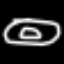
Label: donut